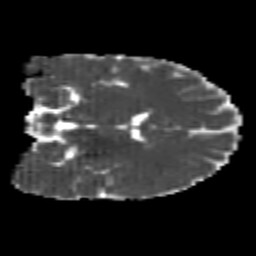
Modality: MD
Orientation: coronal
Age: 23
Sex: male
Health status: healthy
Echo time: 0.074 s